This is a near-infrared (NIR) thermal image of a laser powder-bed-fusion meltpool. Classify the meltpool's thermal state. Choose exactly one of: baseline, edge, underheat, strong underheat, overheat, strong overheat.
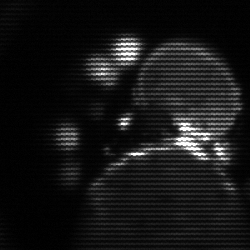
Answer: edge